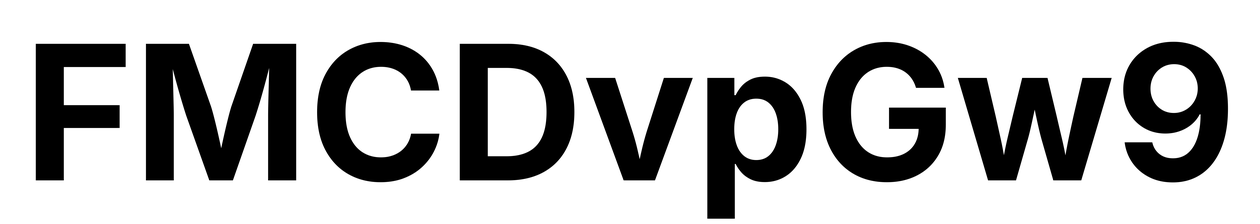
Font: Inter_Bold